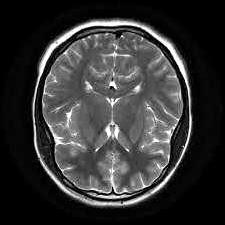
Label: notumor